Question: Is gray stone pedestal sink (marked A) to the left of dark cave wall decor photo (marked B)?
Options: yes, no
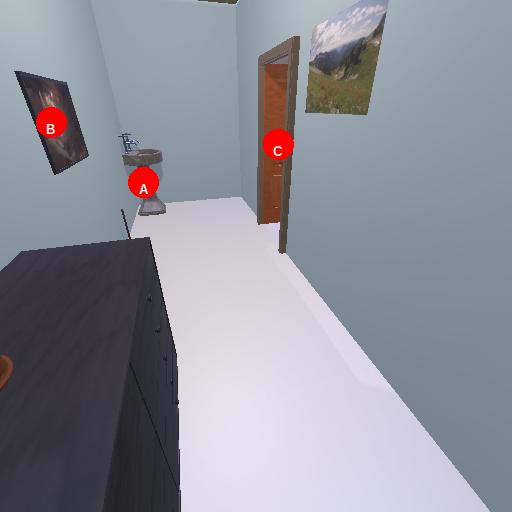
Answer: yes